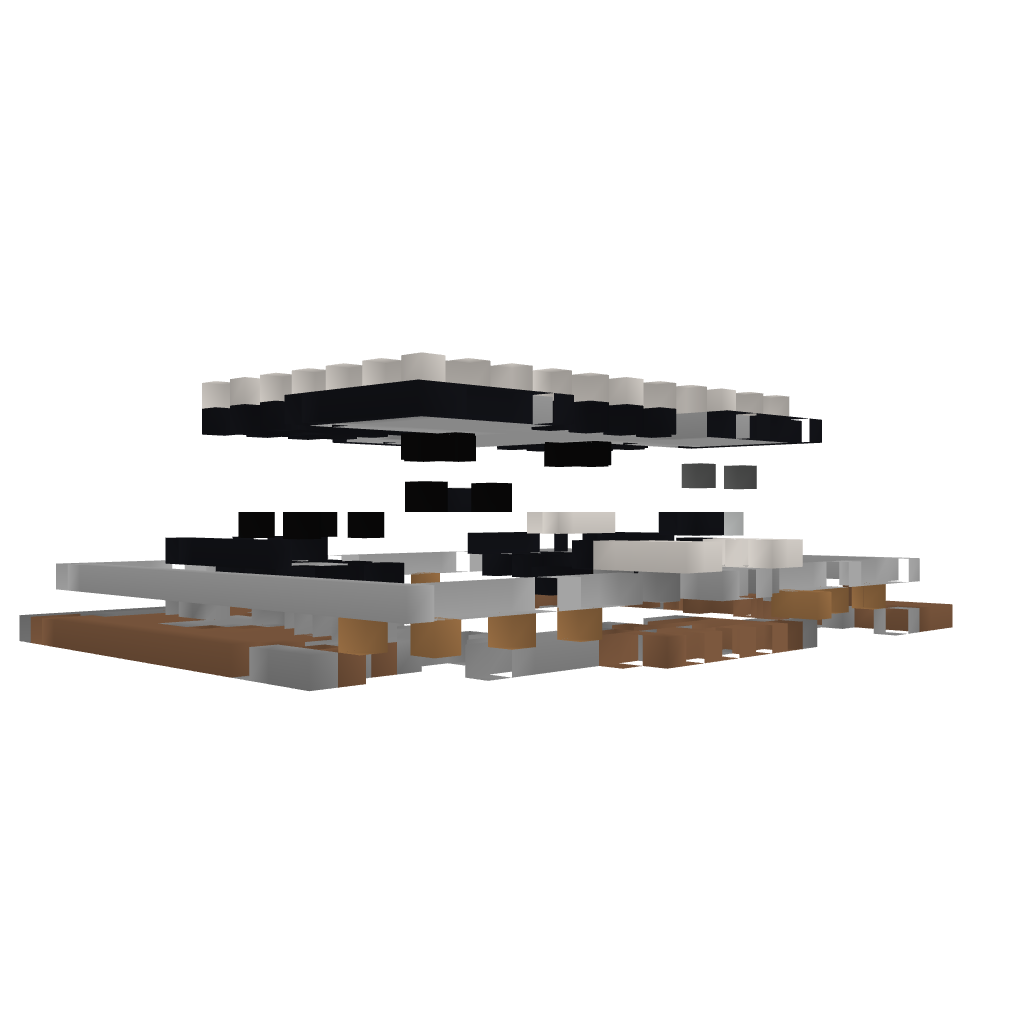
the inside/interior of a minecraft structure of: Modern House #1